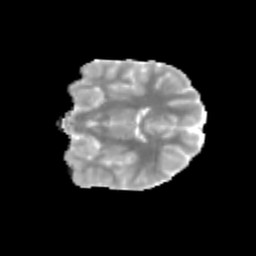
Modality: MD
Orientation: coronal
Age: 12
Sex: male
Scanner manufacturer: siemens
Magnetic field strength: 3 T
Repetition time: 3.8 s
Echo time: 0.07 s